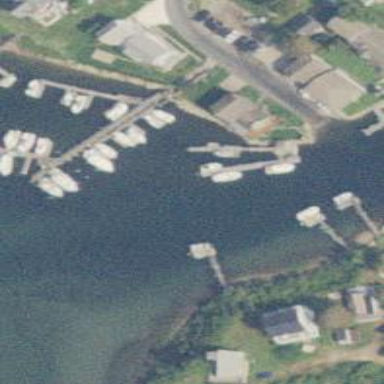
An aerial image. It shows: Man-made pier.